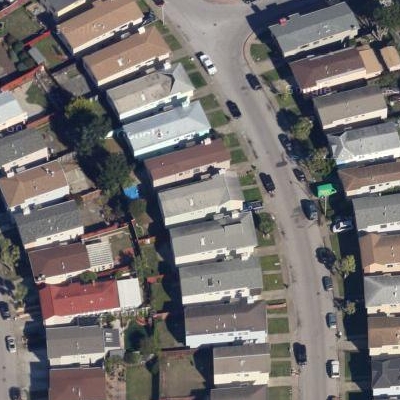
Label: fResident